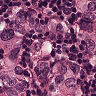
Metastatic tissue present: yes